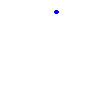
Particle: pion